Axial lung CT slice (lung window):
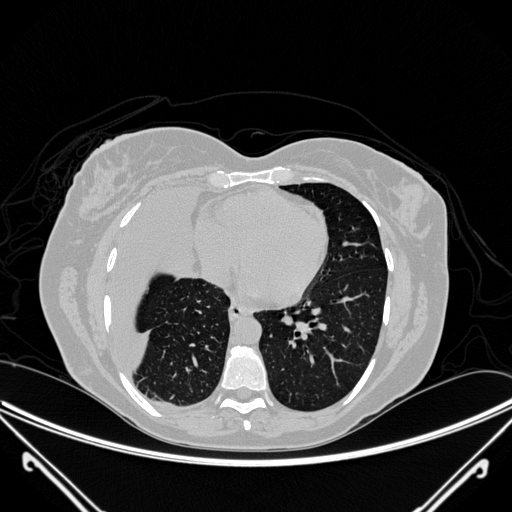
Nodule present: no